Question: Overflow or underflow in the arithmetic operation wpf
Trying to reCreate virdiSDK Sample in WPF using MVVM + Prism
Terminal Server Get Started, but when I try to close the application or try to get focus on textbox for entry I got error Overflow or underflow in the arithmetic operation
Some times the source is : windowsbase
some times it is : PresentationFramework
Stack
'''
at System.Windows.Size..ctor(Double width, Double height)
at System.Windows.Documents.AdornerLayer.InvalidateAdorner(AdornerInfo adornerInfo)
at System.Windows.Documents.AdornerLayer.UpdateElementAdorners(UIElement element)
at System.Windows.Documents.AdornerLayer.UpdateAdorner(UIElement element)
at System.Windows.Documents.AdornerLayer.Add(Adorner adorner, Int32 zOrder)
at System.Windows.Documents.CaretElement.EnsureAttachedToView()
at System.Windows.Documents.CaretElement.Update(Boolean visible, Rect caretRectangle, Brush caretBrush, Double opacity, Boolean italic, CaretScrollMethod scrollMethod, Double scrollToOriginPosition)
at System.Windows.Documents.TextSelection.UpdateCaretStateWorker(Object o)
at System.Windows.Documents.TextSelection.UpdateCaretState(CaretScrollMethod caretScrollMethod)
at System.Windows.Documents.TextSelection.EnsureCaret(Boolean isBlinkEnabled, Boolean isSelectionActive, CaretScrollMethod scrollMethod)
at System.Windows.Documents.TextSelection.System.Windows.Documents.ITextSelection.UpdateCaretAndHighlight()
at System.Windows.Documents.TextEditor.OnGotKeyboardFocus(Object sender, KeyboardFocusChangedEventArgs e)
at System.Windows.Controls.Primitives.TextBoxBase.OnGotKeyboardFocus(KeyboardFocusChangedEventArgs e)
at System.Windows.UIElement.OnGotKeyboardFocusThunk(Object sender, KeyboardFocusChangedEventArgs e)
at System.Windows.Input.KeyboardFocusChangedEventArgs.InvokeEventHandler(Delegate genericHandler, Object genericTarget)
at System.Windows.RoutedEventArgs.InvokeHandler(Delegate handler, Object target)
at System.Windows.RoutedEventHandlerInfo.InvokeHandler(Object target, RoutedEventArgs routedEventArgs)
at System.Windows.EventRoute.InvokeHandlersImpl(Object source, RoutedEventArgs args, Boolean reRaised)
at System.Windows.UIElement.RaiseEventImpl(DependencyObject sender, RoutedEventArgs args)
at System.Windows.UIElement.RaiseTrustedEvent(RoutedEventArgs args)
at System.Windows.UIElement.RaiseEvent(RoutedEventArgs args, Boolean trusted)
at System.Windows.Input.InputManager.ProcessStagingArea()
at System.Windows.Input.InputManager.ProcessInput(InputEventArgs input)
at System.Windows.Input.KeyboardDevice.ChangeFocus(DependencyObject focus, Int32 timestamp)
at System.Windows.Input.KeyboardDevice.TryChangeFocus(DependencyObject newFocus, IKeyboardInputProvider keyboardInputProvider, Boolean askOld, Boolean askNew, Boolean forceToNullIfFailed)
at System.Windows.Input.KeyboardDevice.Focus(DependencyObject focus, Boolean askOld, Boolean askNew, Boolean forceToNullIfFailed)
at System.Windows.Input.KeyboardDevice.Focus(IInputElement element)
at System.Windows.UIElement.Focus()
at System.Windows.Documents.TextEditorMouse.MoveFocusToUiScope(TextEditor This)
at System.Windows.Documents.TextEditorMouse.OnMouseDown(Object sender, MouseButtonEventArgs e)
at System.Windows.Controls.Primitives.TextBoxBase.OnMouseDown(MouseButtonEventArgs e)
at System.Windows.UIElement.OnMouseDownThunk(Object sender, MouseButtonEventArgs e)
at System.Windows.Input.MouseButtonEventArgs.InvokeEventHandler(Delegate genericHandler, Object genericTarget)
at System.Windows.RoutedEventArgs.InvokeHandler(Delegate handler, Object target)
at System.Windows.RoutedEventHandlerInfo.InvokeHandler(Object target, RoutedEventArgs routedEventArgs)
at System.Windows.EventRoute.InvokeHandlersImpl(Object source, RoutedEventArgs args, Boolean reRaised)
at System.Windows.UIElement.RaiseEventImpl(DependencyObject sender, RoutedEventArgs args)
at System.Windows.UIElement.RaiseTrustedEvent(RoutedEventArgs args)
at System.Windows.UIElement.RaiseEvent(RoutedEventArgs args, Boolean trusted)
at System.Windows.Input.InputManager.ProcessStagingArea()
at System.Windows.Input.InputManager.ProcessInput(InputEventArgs input)
at System.Windows.Input.InputProviderSite.ReportInput(InputReport inputReport)
at System.Windows.Interop.HwndMouseInputProvider.ReportInput(IntPtr hwnd, InputMode mode, Int32 timestamp, RawMouseActions actions, Int32 x, Int32 y, Int32 wheel)
at System.Windows.Interop.HwndMouseInputProvider.FilterMessage(IntPtr hwnd, WindowMessage msg, IntPtr wParam, IntPtr lParam, Boolean& handled)
at System.Windows.Interop.HwndSource.InputFilterMessage(IntPtr hwnd, Int32 msg, IntPtr wParam, IntPtr lParam, Boolean& handled)
at MS.Win32.HwndWrapper.WndProc(IntPtr hwnd, Int32 msg, IntPtr wParam, IntPtr lParam, Boolean& handled)
at MS.Win32.HwndSubclass.DispatcherCallbackOperation(Object o)
at System.Windows.Threading.ExceptionWrapper.InternalRealCall(Delegate callback, Object args, Int32 numArgs)
at MS.Internal.Threading.ExceptionFilterHelper.TryCatchWhen(Object source, Delegate method, Object args, Int32 numArgs, Delegate catchHandler)
at System.Windows.Threading.Dispatcher.LegacyInvokeImpl(DispatcherPriority priority, TimeSpan timeout, Delegate method, Object args, Int32 numArgs)
at MS.Win32.HwndSubclass.SubclassWndProc(IntPtr hwnd, Int32 msg, IntPtr wParam, IntPtr lParam)
at MS.Win32.UnsafeNativeMethods.DispatchMessage(MSG& msg)
at System.Windows.Threading.Dispatcher.PushFrameImpl(DispatcherFrame frame)
at System.Windows.Threading.Dispatcher.PushFrame(DispatcherFrame frame)
at System.Windows.Threading.Dispatcher.Run()
at System.Windows.Application.RunDispatcher(Object ignore)
at System.Windows.Application.RunInternal(Window window)
at System.Windows.Application.Run(Window window)
at System.Windows.Application.Run()
at ATSApp.App.Main() in e:\Working Projects\ATS\ATS\Shell\obj\Debug\App.g.cs:line 0
at System.AppDomain._nExecuteAssembly(RuntimeAssembly assembly, String[] args)
at System.AppDomain.ExecuteAssembly(String assemblyFile, Evidence assemblySecurity, String[] args)
at Microsoft.VisualStudio.HostingProcess.HostProc.RunUsersAssembly()
at System.Threading.ThreadHelper.ThreadStart_Context(Object state)
at System.Threading.ExecutionContext.RunInternal(ExecutionContext executionContext, ContextCallback callback, Object state, Boolean preserveSyncCtx)
at System.Threading.ExecutionContext.Run(ExecutionContext executionContext, ContextCallback callback, Object state, Boolean preserveSyncCtx)
at System.Threading.ExecutionContext.Run(ExecutionContext executionContext, ContextCallback callback, Object state)
at System.Threading.ThreadHelper.ThreadStart()
'''

View Model Code
Link to <URL>
The code Run, but I am unable to catch the Error.
'''
[Export(typeof(IModuleNavViewModel))]
[PartCreationPolicy(CreationPolicy.Shared)]
public class ModuleNavViewModel : ViewModelBase, IModuleNavViewModel
{
private IRegionManager _regionManager;
IEventAggregator _eventAggregator;
private FPTerminalActions _CurrentAction;
public FPTerminalActions CurrentAction
{
get { return _CurrentAction; }
set { _CurrentAction = value; OnPropertyChanged("CurrentAction"); }
}
[ImportingConstructor]
public ModuleNavViewModel(IRegionManager regionManager, IEventAggregator eventAggregator)
: base(regionManager, eventAggregator)
{
_eventAggregator = eventAggregator;
_regionManager = regionManager;
Categories = LoadTreeViewCategories();
LstMessage = new List<string>();
Message5 = "0";
Message2 = "0";
Message1 = "0";
CurrentAction = new FPTerminalActions();
RegisterCommands();
}
public override void RegisterCommands()
{
GlobalCommands.StartCommand.RegisterCommand(StartCommand);
GlobalCommands.StopCommand.RegisterCommand(StopCommand);
}
private object DllImport(string p)
{
throw new NotImplementedException();
}
public override bool CanStart()
{
return true;
}
public override bool CanStop()
{
return true;
}
private bool IsServerRunning = false;
[DllImport("msvcr71.dll", CallingConvention = CallingConvention.Cdecl)]
public static extern int _fpreset();
public override void Start()
{
_fpreset();
if (!IsServerRunning)
{
IntializeDevice();
IsServerRunning = true;
}
ucsAPI.ServerStart(255, 9870);
LstMessage.Clear();
}
public override void Stop()
{
ucsAPI = null;
ucBioBSP = null;
LstMessage.Clear();
}
private void IntializeDevice()
{
// create UCSAPI Instance
ucsAPI = new UCSAPIClass();
serveruserData = ucsAPI.ServerUserData as IServerUserData;
terminalUserData = ucsAPI.TerminalUserData as ITerminalUserData;
accessLogData = ucsAPI.AccessLogData as IAccessLogData;
serverAuthentication = ucsAPI.ServerAuthentication as IServerAuthentication;
// create UCBioBSP Instance
ucBioBSP = new UCBioBSPClass();
fpData = ucBioBSP.FPData as IFPData;
device = this.ucBioBSP.Device as IDevice;
extraction = this.ucBioBSP.Extraction as IExtraction;
//terminalID = txtTerminalID.Text;
// create event handle
ucsAPI.EventTerminalConnected += new _DIUCSAPIEvents_EventTerminalConnectedEventHandler(UCSCOMObj_EventTerminalConnected);
ucsAPI.EventTerminalDisconnected += new _DIUCSAPIEvents_EventTerminalDisconnectedEventHandler(UCSCOMObj_EventTerminalDisconnected);
ucsAPI.EventAddUser += new _DIUCSAPIEvents_EventAddUserEventHandler(ucsAPI_EventAddUser);
ucsAPI.EventAntipassback += new _DIUCSAPIEvents_EventAntipassbackEventHandler(ucsAPI_EventAntipassback);
ucsAPI.EventAuthTypeWithUniqueID += new _DIUCSAPIEvents_EventAuthTypeWithUniqueIDEventHandler(ucsAPI_EventAuthTypeWithUniqueID);
ucsAPI.EventAuthTypeWithUserID += new _DIUCSAPIEvents_EventAuthTypeWithUserIDEventHandler(ucsAPI_EventAuthTypeWithUserID);
ucsAPI.EventControlPeripheralDevice += new _DIUCSAPIEvents_EventControlPeripheralDeviceEventHandler(ucsAPI_EventControlPeripheralDevice);
ucsAPI.EventDeleteAllUser += new _DIUCSAPIEvents_EventDeleteAllUserEventHandler(ucsAPI_EventDeleteAllUser);
ucsAPI.EventDeleteUser += new _DIUCSAPIEvents_EventDeleteUserEventHandler(ucsAPI_EventDeleteUser);
ucsAPI.EventFingerImageData += new _DIUCSAPIEvents_EventFingerImageDataEventHandler(ucsAPI_EventFingerImageData);
ucsAPI.EventFirmwareUpgraded += new _DIUCSAPIEvents_EventFirmwareUpgradedEventHandler(ucsAPI_EventFirmwareUpgraded);
ucsAPI.EventFirmwareUpgrading += new _DIUCSAPIEvents_EventFirmwareUpgradingEventHandler(ucsAPI_EventFirmwareUpgrading);
ucsAPI.EventFirmwareVersion += new _DIUCSAPIEvents_EventFirmwareVersionEventHandler(ucsAPI_EventFirmwareVersion);
ucsAPI.EventGetAccessLog += new _DIUCSAPIEvents_EventGetAccessLogEventHandler(ucsAPI_EventGetAccessLog);
ucsAPI.EventGetAccessLogCount += new _DIUCSAPIEvents_EventGetAccessLogCountEventHandler(ucsAPI_EventGetAccessLogCount);
ucsAPI.EventGetTAFunction += new _DIUCSAPIEvents_EventGetTAFunctionEventHandler(ucsAPI_EventGetTAFunction);
ucsAPI.EventGetUserCount += new _DIUCSAPIEvents_EventGetUserCountEventHandler(ucsAPI_EventGetUserCount);
ucsAPI.EventGetUserData += new _DIUCSAPIEvents_EventGetUserDataEventHandler(ucsAPI_EventGetUserData);
ucsAPI.EventGetUserInfoList += new _DIUCSAPIEvents_EventGetUserInfoListEventHandler(ucsAPI_EventGetUserInfoList);
ucsAPI.EventOpenDoor += new _DIUCSAPIEvents_EventOpenDoorEventHandler(ucsAPI_EventOpenDoor);
ucsAPI.EventPictureLog += new _DIUCSAPIEvents_EventPictureLogEventHandler(ucsAPI_EventPictureLog);
ucsAPI.EventRealTimeAccessLog += new _DIUCSAPIEvents_EventRealTimeAccessLogEventHandler(ucsAPI_EventRealTimeAccessLog);
ucsAPI.EventSetAccessControlData += new _DIUCSAPIEvents_EventSetAccessControlDataEventHandler(ucsAPI_EventSetAccessControlData);
ucsAPI.EventSetTAFunction += new _DIUCSAPIEvents_EventSetTAFunctionEventHandler(ucsAPI_EventSetTAFunction);
ucsAPI.EventSetTATime += new _DIUCSAPIEvents_EventSetTATimeEventHandler(ucsAPI_EventSetTATime);
ucsAPI.EventTerminalStatus += new _DIUCSAPIEvents_EventTerminalStatusEventHandler(ucsAPI_EventTerminalStatus);
ucsAPI.EventVerifyCard += new _DIUCSAPIEvents_EventVerifyCardEventHandler(ucsAPI_EventVerifyCard);
ucsAPI.EventVerifyFinger1to1 += new _DIUCSAPIEvents_EventVerifyFinger1to1EventHandler(ucsAPI_EventVerifyFinger1to1);
ucsAPI.EventVerifyFinger1toN += new _DIUCSAPIEvents_EventVerifyFinger1toNEventHandler(ucsAPI_EventVerifyFinger1toN);
ucsAPI.EventVerifyPassword += new _DIUCSAPIEvents_EventVerifyPasswordEventHandler(ucsAPI_EventVerifyPassword);
ucsAPI.EventPrivateMessage += new _DIUCSAPIEvents_EventPrivateMessageEventHandler(ucsAPI_EventPrivateMessage);
ucsAPI.EventPublicMessage += new _DIUCSAPIEvents_EventPublicMessageEventHandler(ucsAPI_EventPublicMessage);
ucsAPI.EventUserFileUpgrading += new _DIUCSAPIEvents_EventUserFileUpgradingEventHandler(ucsAPI_EventUserFileUpgrading);
ucsAPI.EventUserFileUpgraded += new _DIUCSAPIEvents_EventUserFileUpgradedEventHandler(ucsAPI_EventUserFileUpgraded);
ucBioBSP.OnCaptureEvent += new _IUCBioBSPEvents_OnCaptureEventEventHandler(ucBioBSP_OnCaptureEvent);
ucBioBSP.OnEnrollEvent += new _IUCBioBSPEvents_OnEnrollEventEventHandler(ucBioBSP_OnEnrollEvent);
//InitListview();
//InitCommandList();
Application.ThreadException += new System.Threading.ThreadExceptionEventHandler(Application_ThreadException);
}
void Application_ThreadException(object sender, System.Threading.ThreadExceptionEventArgs e)
{
//MessageBox.Show(e.Exception.ToString());
}
'''
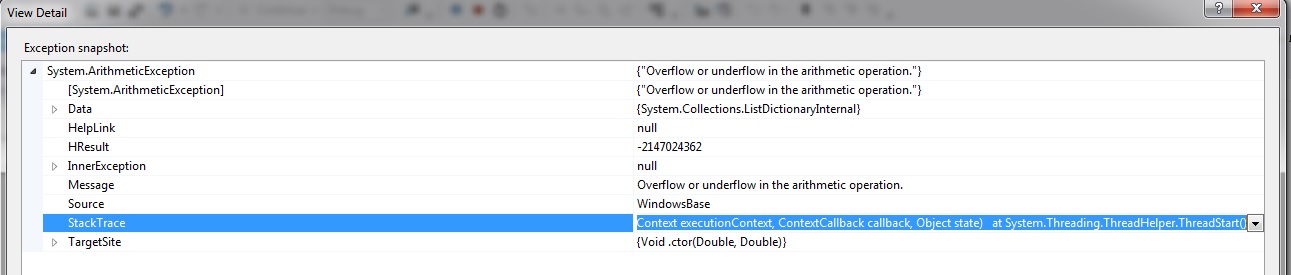
Answer: Thanks to ouflak and HadeS helping me finding the problem.
The issue been solved out.